Question: I would like to retrieve data from a plist in my .app directory.
I can not figure out how to get sub-dictionary data. For instance, I would like to get the 'MemoriesDictionary/Memory1/Event1/EventName' value.

I am able to get the 'MemoryCount' value into 'iMemCount' just fine with:
'''
int iMemCount;
//Do file searching/getting for plist
NSString *plistDirectory = [[NSBundle mainBundle] pathForResource:@"memoryDetails" ofType:@"plist"];
NSLog(@"array: %@",plistDirectory);
NSFileManager *fileManager = [NSFileManager defaultManager];
if ([fileManager fileExistsAtPath: plistDirectory]) //4
{
NSLog(@"exists");
NSMutableDictionary *savedStock = [[NSMutableDictionary alloc] initWithContentsOfFile: plistDirectory];
iMemCount = [[savedStock objectForKey:@"MemoryCount"] intValue];
} else {
NSLog(@"Does Not Exist");
iMemCount = 0;
}
'''
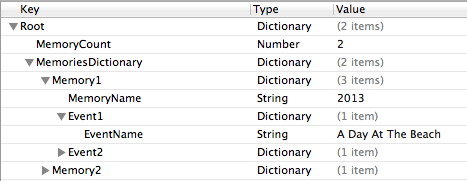
Answer: '''
NSString *string = savedStock[@"MemoriesDictionary"][@"Memory1"][@"Event1"][@"EventName"];
'''
You could also rewrite:
'''
int iMemCount;
iMemCount = [[savedStock objectForKey:@"MemoryCount"] intValue];
'''
as
'''
NSInteger iMemCount;
iMemCount = [savedStock[@"MemoryCount"] integerValue];
'''
You really should be taking into account the possibility of your iOS code running on a 64-bit processor and use the appropriate platform safe types ('NSInteger', 'CGFloat', 'CFIndex', etc)